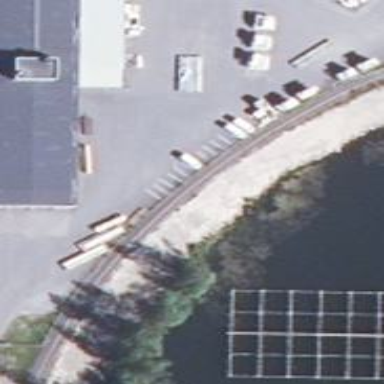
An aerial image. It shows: Railway spur service.